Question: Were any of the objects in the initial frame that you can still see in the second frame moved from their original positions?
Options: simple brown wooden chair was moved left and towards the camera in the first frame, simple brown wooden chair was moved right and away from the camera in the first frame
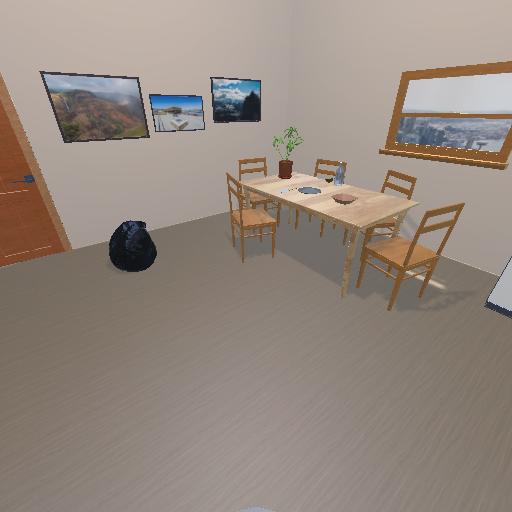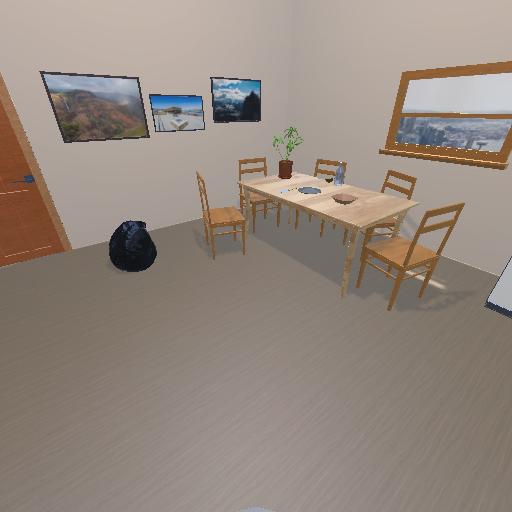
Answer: simple brown wooden chair was moved left and towards the camera in the first frame